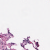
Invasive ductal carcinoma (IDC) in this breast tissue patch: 0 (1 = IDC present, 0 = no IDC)